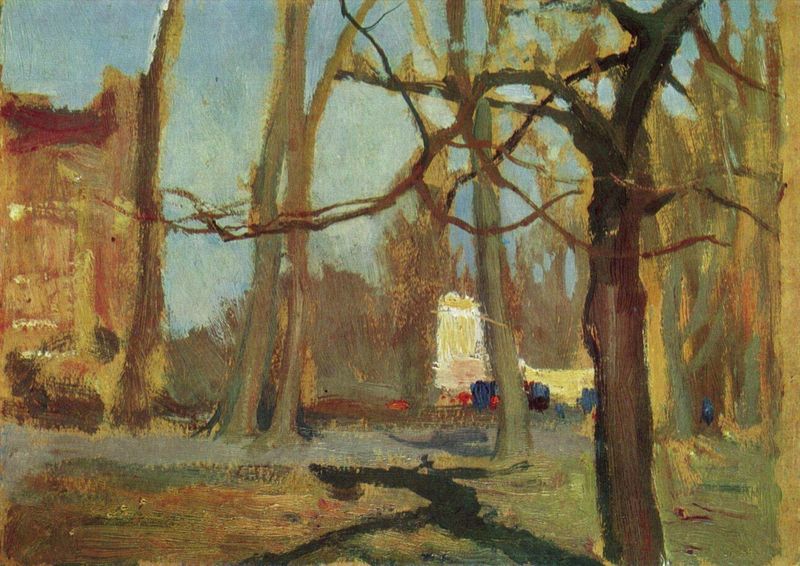
Titel: Die Gartenanlagen »Planty« in Krakau
Künstler: Jan Stanislawski
Standort: Wroclaw
Institution: Muzeum Slaskie
Schlagwörter: baum, berg, blau, gemälde, himmel, schatten, wasser, weiß, wolken, baumstämme, bäume, fluss, gelb, grün, impressionismus, landschaft, menschen, ocker, see, stadt, äste, braun, grau, hintergrund, holz, licht, strasse, dach, gebäude, gras, haus, park, rot, weg, wiese, beige, fest, malerei, ast, baumstamm, horizont, hügel, natur, stamm, zweige, kirche, pastos, sonne, wege, land, wald, garten, hellblau, düster, abstrakt, dürre, farben, fels, mauer, allee, farbe, kahl, herbst, winter, auto, stämme, ruine, ödnis, denkmal, lichtung, tupfen, friedhof, andeutungen, blua, pstos, grün braun, autos, ber, hellbalau, vermischt, lkw, feäst